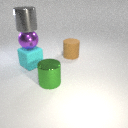
large green metal cylinder in front of large brown rubber cylinder